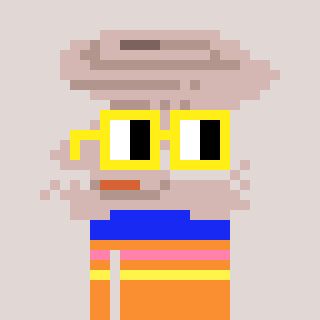
a pixel art character with square yellow glasses, a tornado-shaped head and a orange-colored body on a warm background